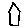
Label: house